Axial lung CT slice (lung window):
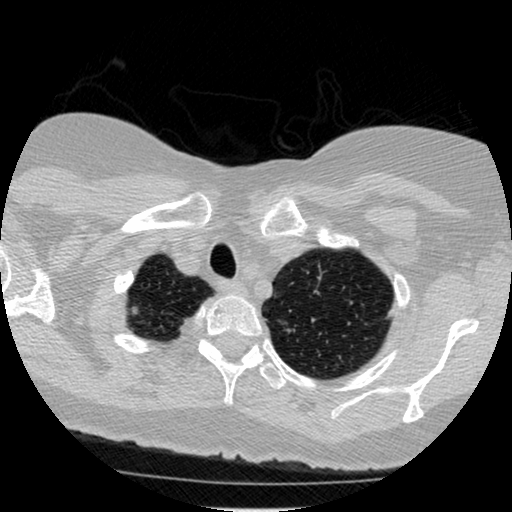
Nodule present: no